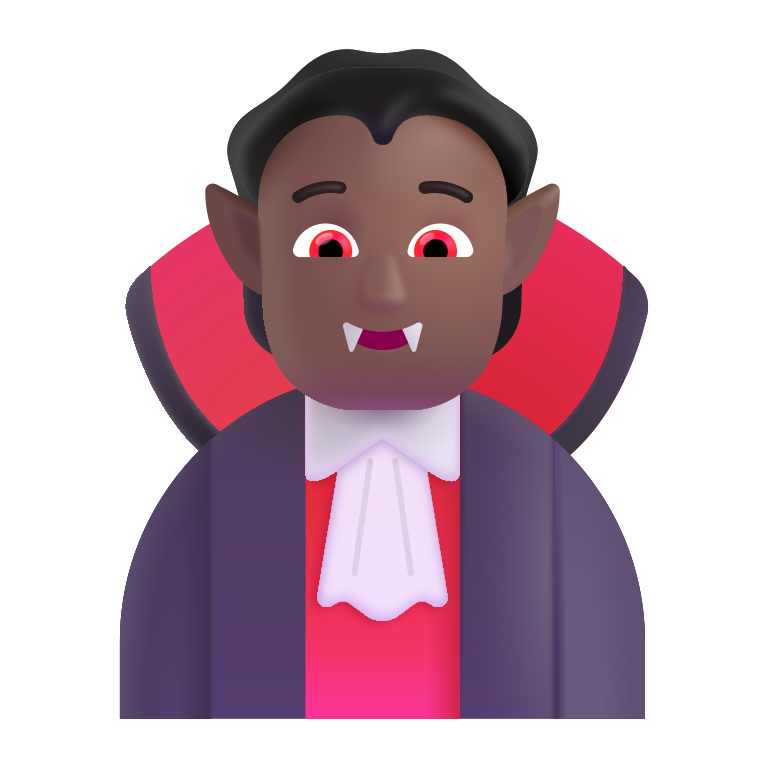
person vampire color  dark